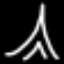
Label: The Eiffel Tower